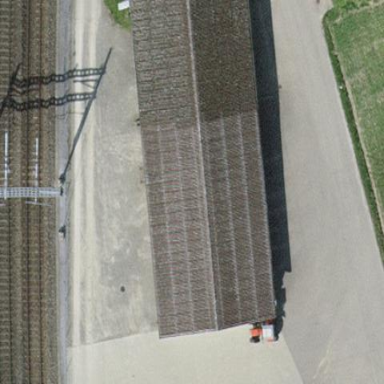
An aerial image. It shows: Gabled roof on farm auxiliary building.